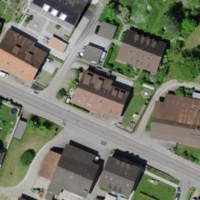
EUNIS habitat code: 55
Species observed at this site:
Erinaceus europaeus
Stomoxys calcitrans
Grus grus
Volucella zonaria
Trichodes alvearius
Helix pomatia
Myathropa florea
Calopteryx splendens
Osmia cornuta